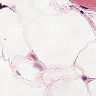
Metastatic tissue present: no